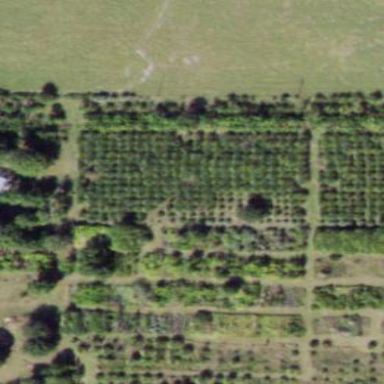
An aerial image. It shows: Plant nursery cultivating trees.